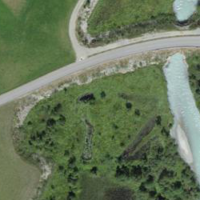
EUNIS habitat code: 21
Species observed at this site:
Tachybaptus ruficollis
Corvus corone
Actitis hypoleucos
Turdus philomelos
Fulica atra
Anas crecca
Oenanthe oenanthe
Gypaetus barbatus
Anthus spinoletta
Dendrocopos major
Phylloscopus collybita
Alauda arvensis
Ardea alba
Cuculus canorus
Pica pica
Phoenicurus ochruros
Periparus ater
Accipiter nisus
Anas platyrhynchos
Linaria cannabina
Troglodytes troglodytes
Aythya fuligula
Fringilla coelebs
Passer domesticus
Carduelis carduelis
Turdus merula
Saxicola rubetra
Parus major
Hirundo rustica
Milvus migrans
Turdus pilaris
Motacilla alba
Delichon urbicum